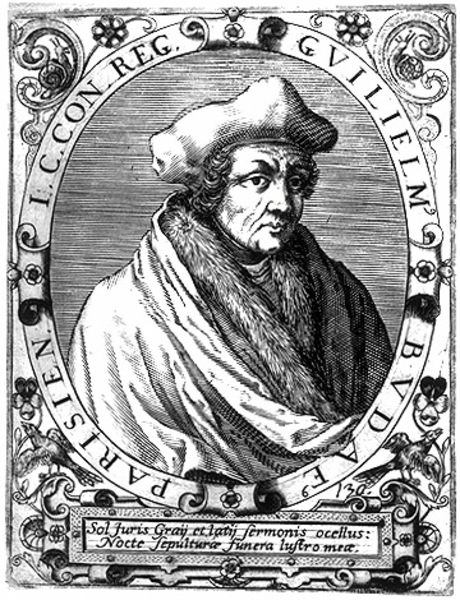
Titel: Bildnis des Wilhelm Budaeus
Künstler: Matthaeus (d.Ä.) Becker
Institution: (Seriendruck)
Schlagwörter: gemälde, mann, umhang, vogel, weiß, blumen, frankreich, haar, hut, nase, paris, profil, schwarz, schal, tier, muster, ornament, alt, kappe, mütze, augen, barock, falten, gesicht, kragen, pelz, rahmen, bild, bildnis, herr, portrait, porträt, vögel, haare, mantel, kaufmann, lippen, locken, renaissance, kreis, oval, rund, ranken, schrift, italien, grafik, graphik, friedrich, könig, papst, falte, inschrift, dekor, floral, robe, deutsch, medaillon, druck, radierung, stich, schwarzweiß, text, bleistift, adeliger, dreispitz, herrscher, nerz, namen, rom, pelzkragen, rosette, mittelalter, mönch, luther, niederländer, schnecke, schnecken, kupferstich, cape, verzierungen, franziskaner, wilhelm, latein, regent, pariser, gray, fellbesatz, 17. jahrhundert, juris, zölibat, abbilb, personlichkeit, b erübrigt mthrit